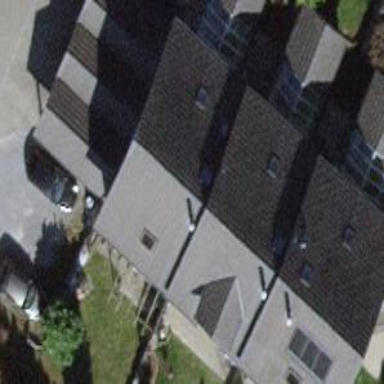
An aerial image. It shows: Gabled terrace building with the roof oriented across.